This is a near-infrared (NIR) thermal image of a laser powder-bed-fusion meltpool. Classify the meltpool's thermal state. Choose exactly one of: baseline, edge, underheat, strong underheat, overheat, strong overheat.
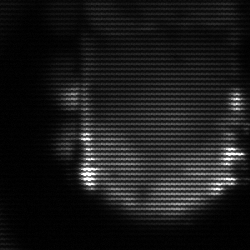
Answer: baseline